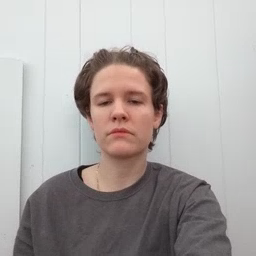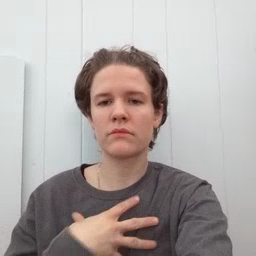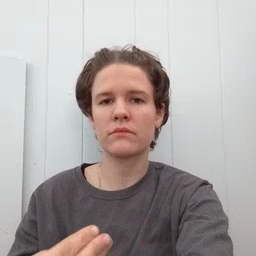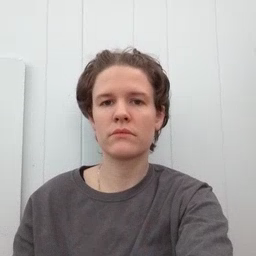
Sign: white